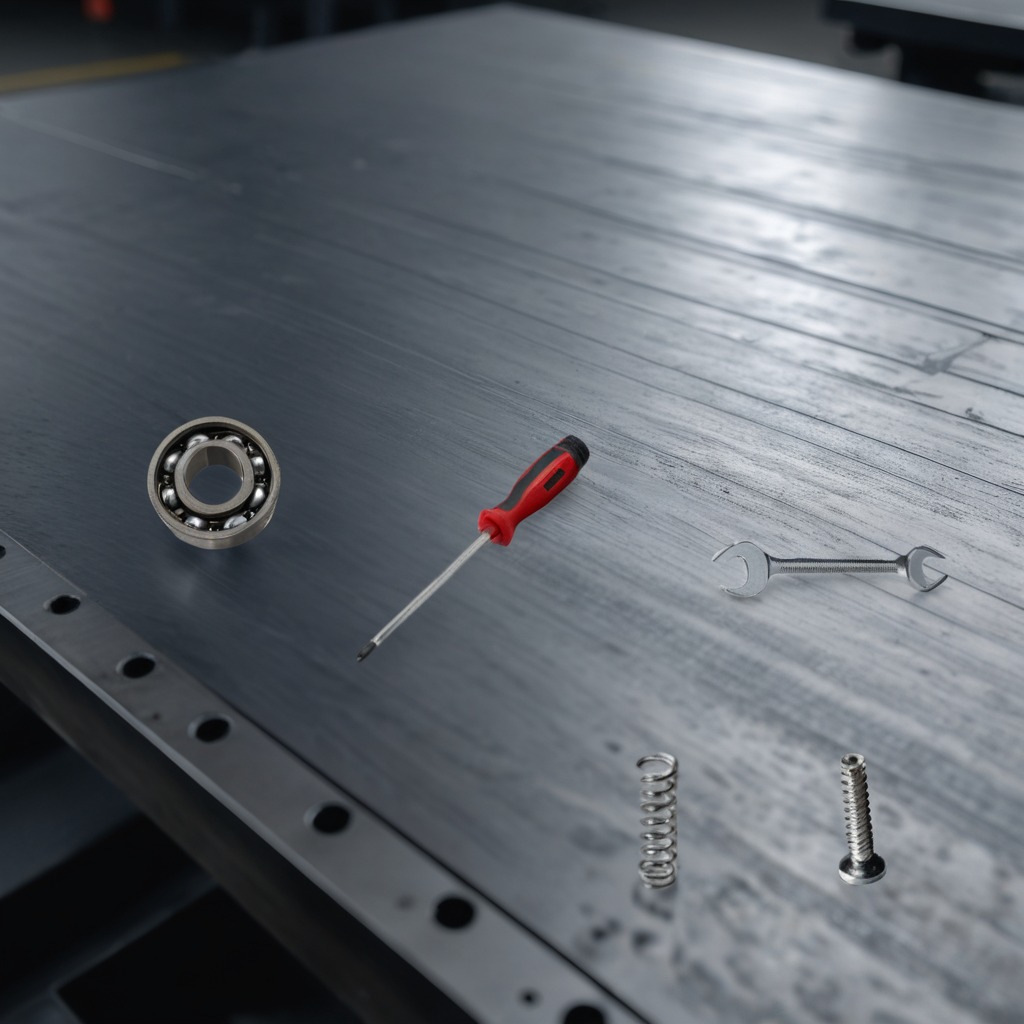
A metal ball bearing, a metal machine screw, a coiled metal spring, a screwdriver, and a wrench are lying on a cold steel table in a mining workshop.